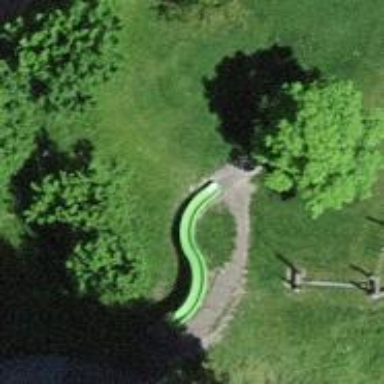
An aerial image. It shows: Playground featuring slide.